Question: I am using Enterprise Architect, and when I want to transform a package from the logical Layer to the physical, using a transformation template, the Tagged values changes as below:

What should I modify in the transformation template to have the same values in the output?
Thank you!
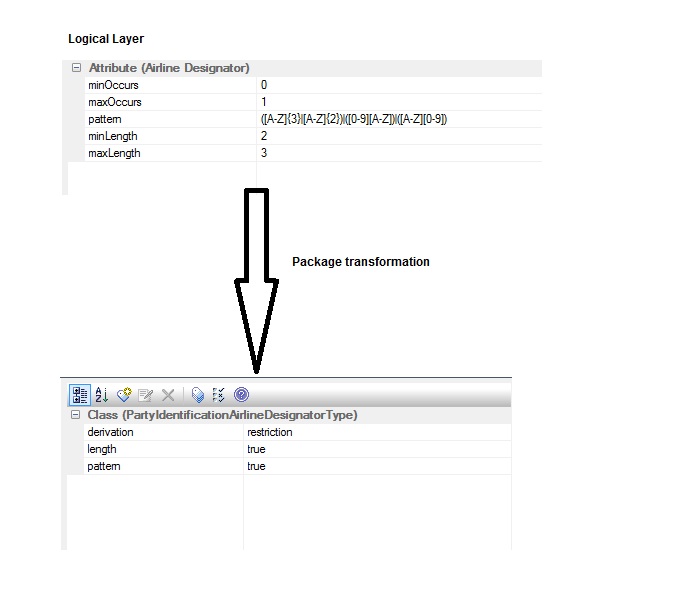
Answer: The Standard DDL MDA transform does not directly support Tagged Values, so in the Transformation Template, I added some Tagged Value substitution Macros Like:
'''
%if attTag:"length" != ""%
Tag
{
name = "length"
value=%qt%%attTag:"length"%%qt%
}
%endIf%
%if attTag:"minLength" != ""%
Tag
{
name = "minLength"
value=%qt%%attTag:"minLength"%%qt%
}
%endIf%
%if attTag:"maxLength" != ""%
Tag
{
name = "maxLength"
value=%qt%%attTag:"maxLength"%%qt%
}
%endIf%
'''